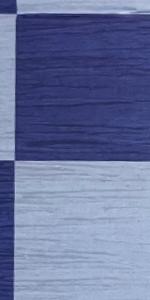
Label: Empty